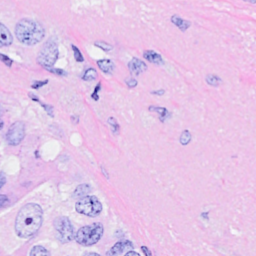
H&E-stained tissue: Breast